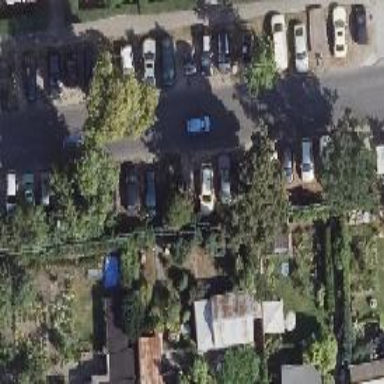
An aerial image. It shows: There is collision protection around obstacle in the parking area.